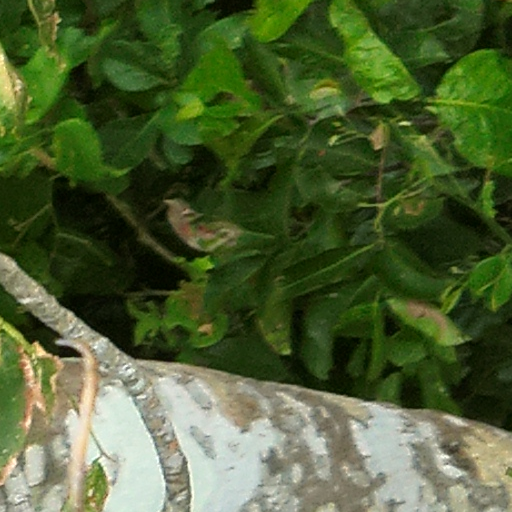
Species: Dipteryx oleifera
GBIF accepted scientific name: Dipteryx oleifera
Crown area (m\u00b2): 722.045